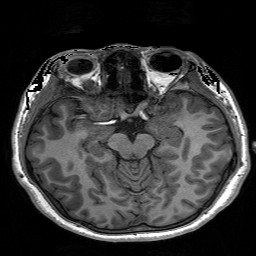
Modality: T1w
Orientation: coronal
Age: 18
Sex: female
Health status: healthy
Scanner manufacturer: siemens
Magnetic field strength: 3 T
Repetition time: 3.2 s